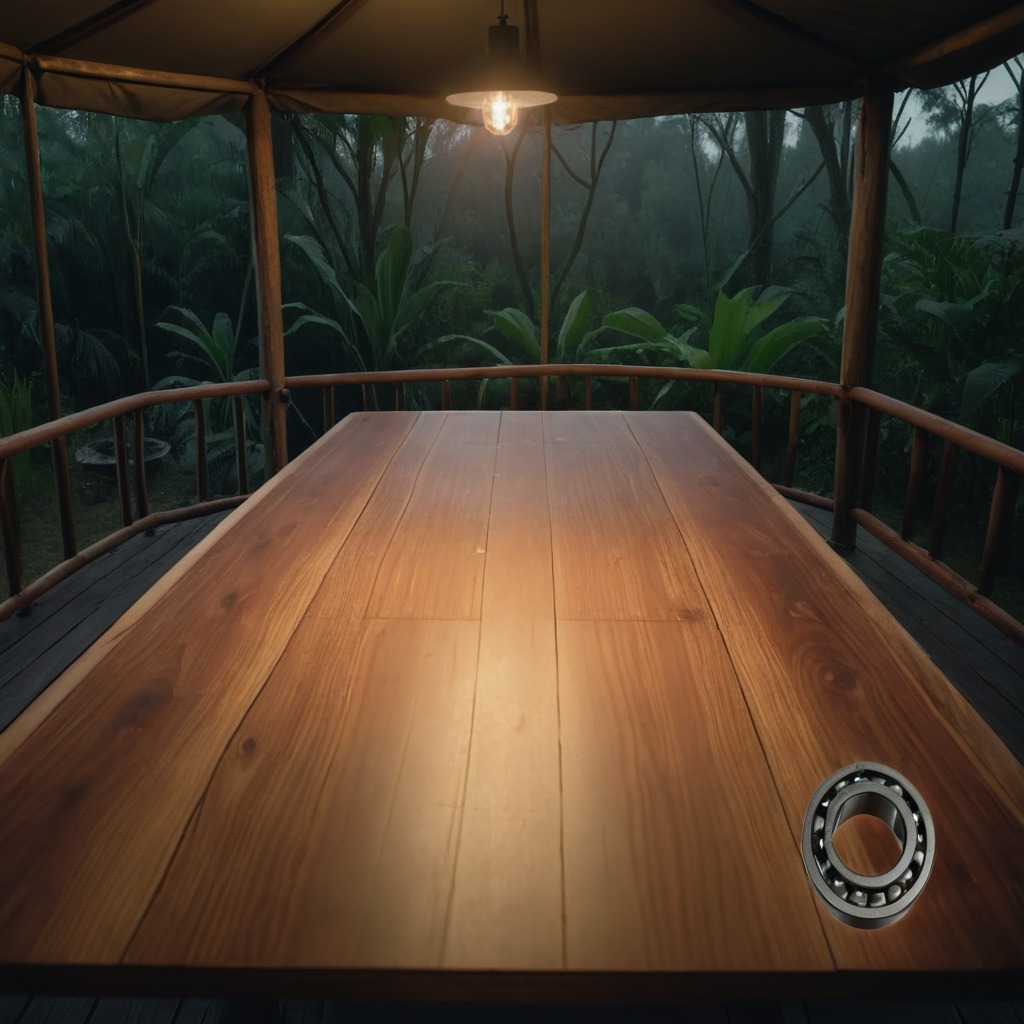
A metal ball bearing is lying on the wooden table.